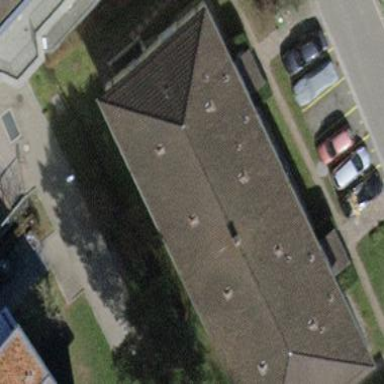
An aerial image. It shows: Building with tiled roof.